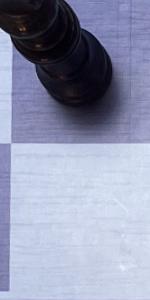
Label: Empty